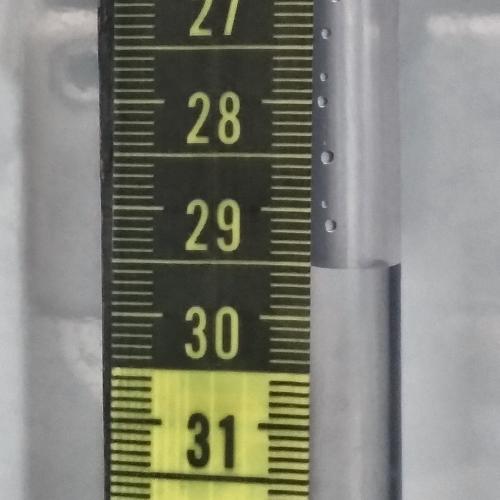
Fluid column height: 29.5 cm